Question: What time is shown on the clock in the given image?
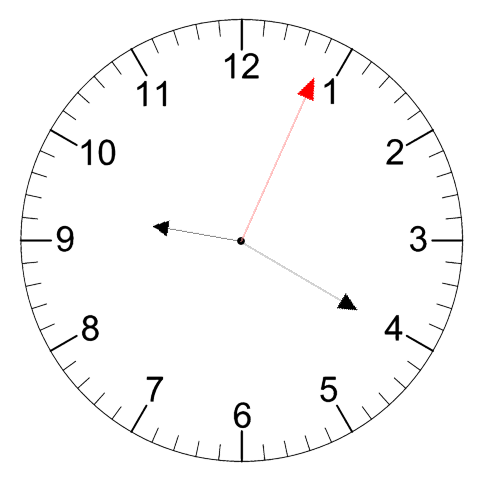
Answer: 09:20:04